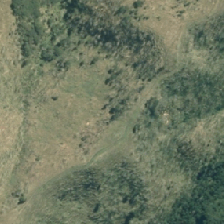
Land cover: low_producing_grassland